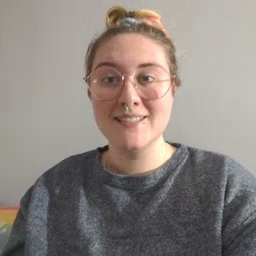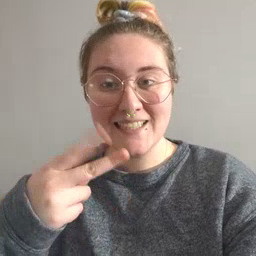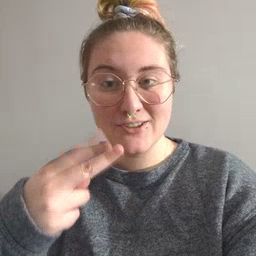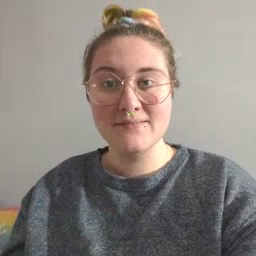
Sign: scissors